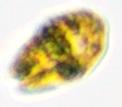
Label: Akashiwo